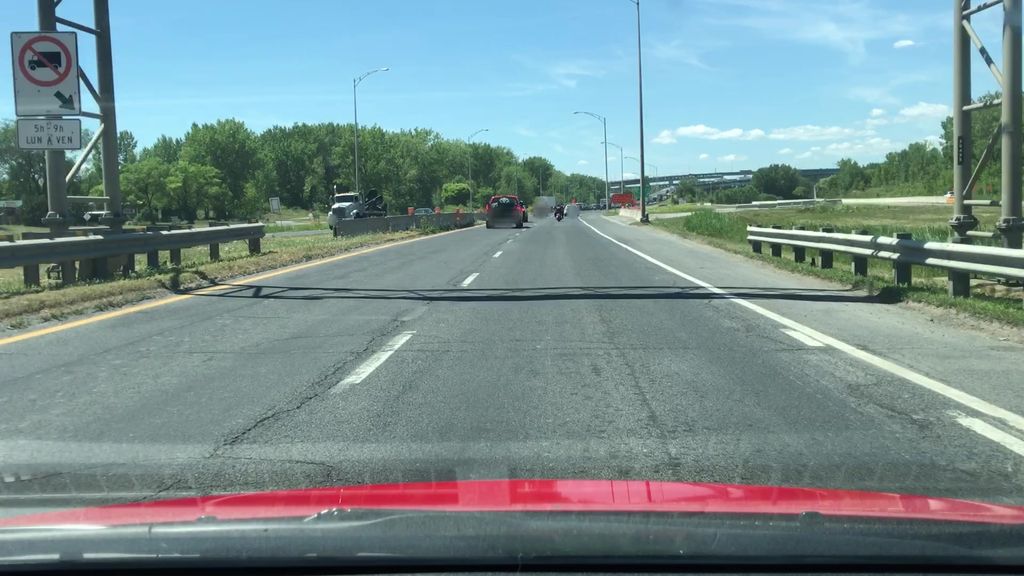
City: montreal